Field crop: maize
Growth stage: 2
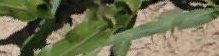
Species: maize